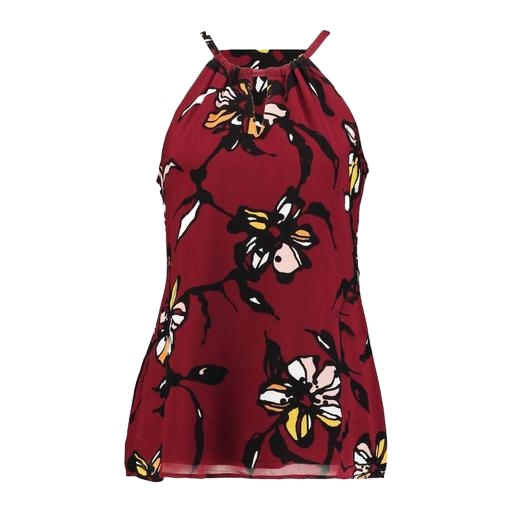
red floral-print top, sleeveless floral-print top, red printed tank, white background